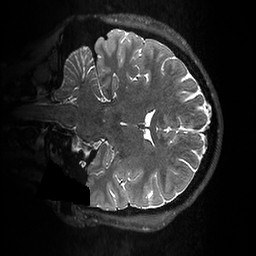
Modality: T2w
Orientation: coronal
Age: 23
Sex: male
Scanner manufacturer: ge
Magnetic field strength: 3 T
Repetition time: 3.202 s
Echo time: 0.0669 s